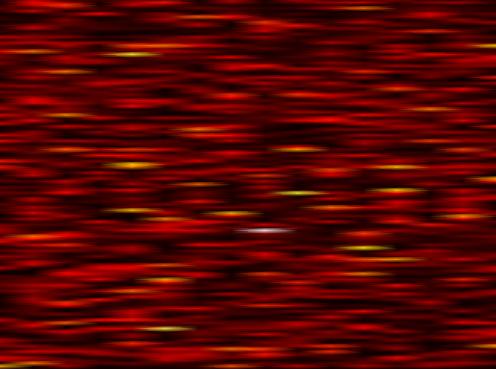
Label: WOLA